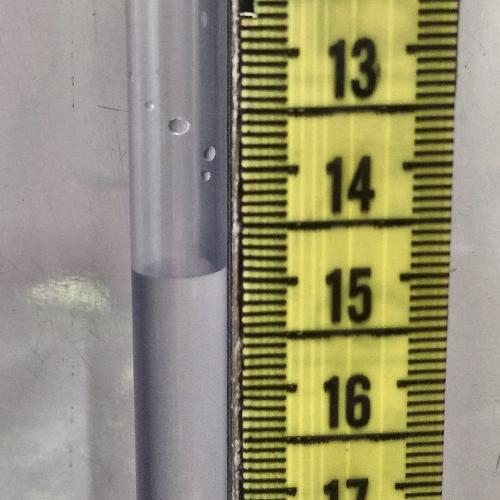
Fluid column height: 14.9 cm